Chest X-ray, PA view. Patient: 52 years old, sex F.
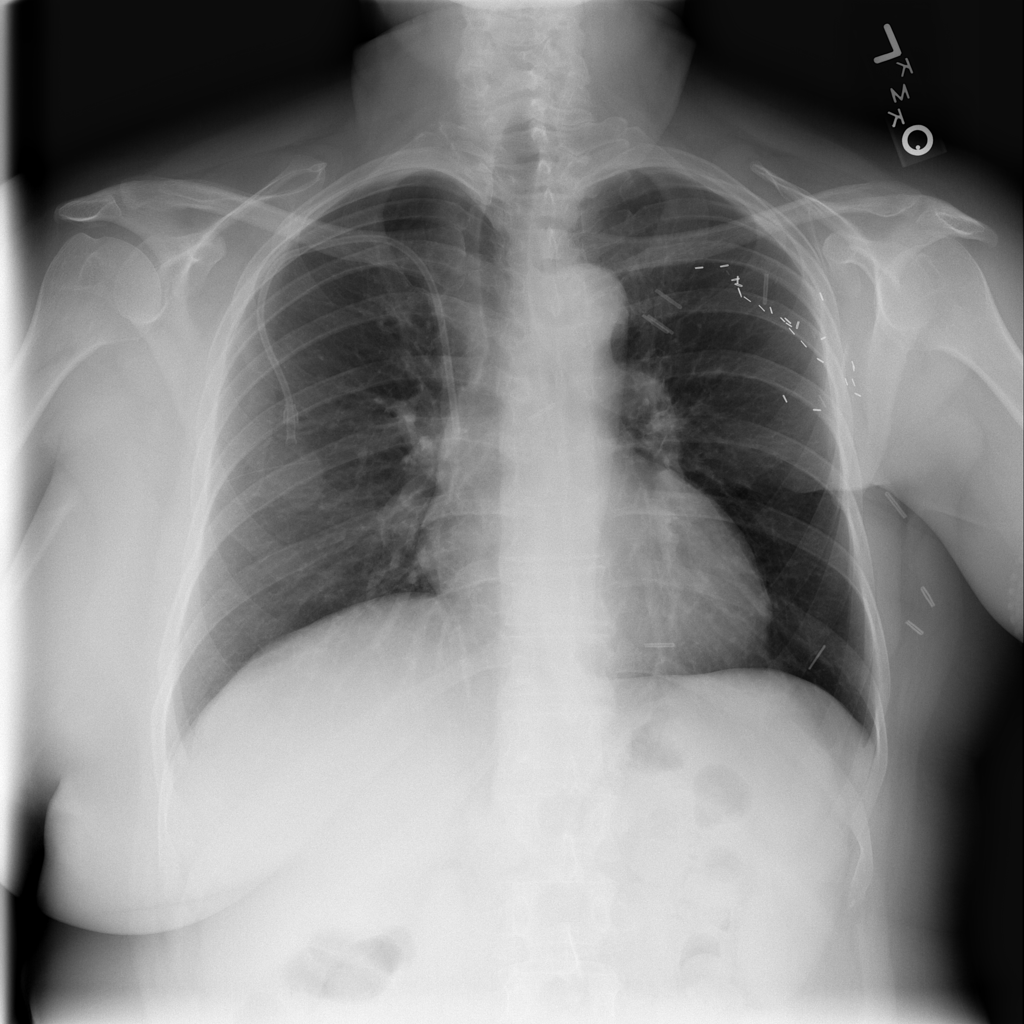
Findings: No Finding